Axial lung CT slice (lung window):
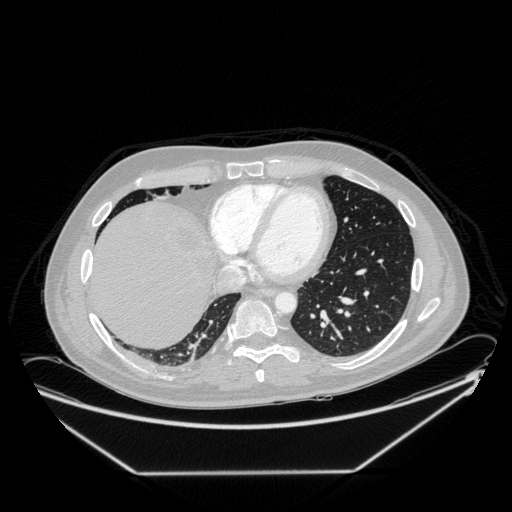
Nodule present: no